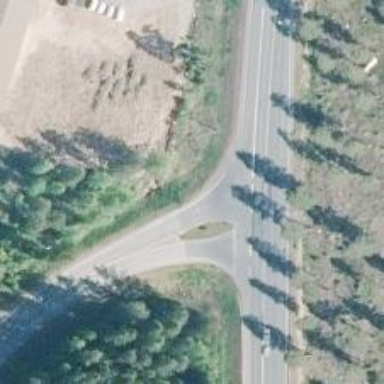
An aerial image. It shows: Trunk link highway.